Field crop: maize
Growth stage: 1
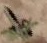
Species: atriplex